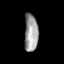
Tissue: lung
Cell type: Epithelial cells
Senescence score: 0.1993
Nuclear area (px): 504
Mean DAPI intensity: 156.498